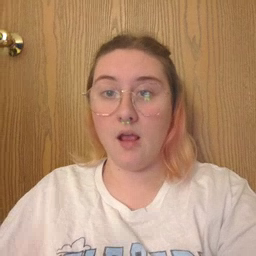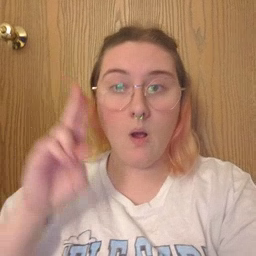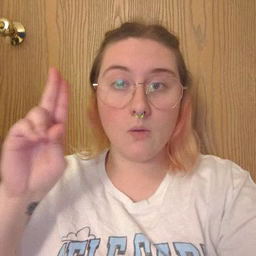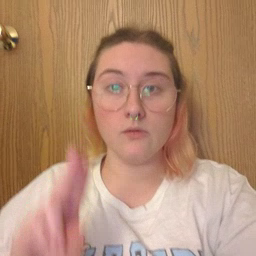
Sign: uncle